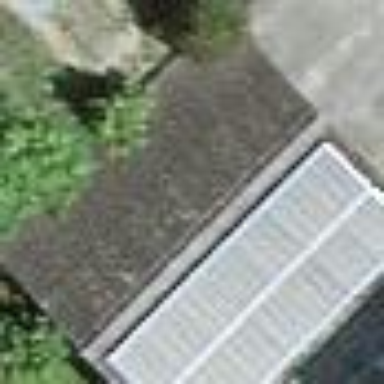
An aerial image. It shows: Garage building.